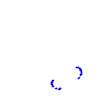
Particle: kaon